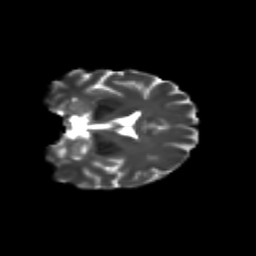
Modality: T2w
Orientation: coronal
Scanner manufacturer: siemens
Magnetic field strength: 3 T
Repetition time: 9.2 s
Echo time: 0.084 s